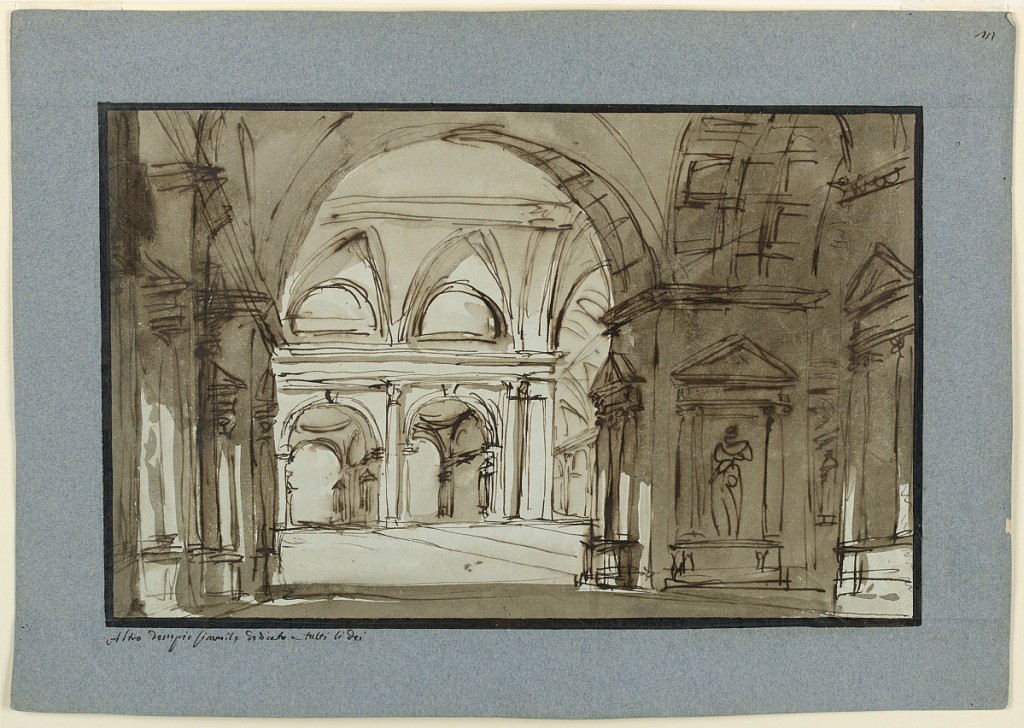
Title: Stage Design of the Interior of a Temple
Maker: Giuseppe Barberi, Italian, 1746–1809
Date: ca. 1800
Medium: Pen and bistre, brush and wash on paper
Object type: Drawing
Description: Interior of temple with barrel-vaulted arches and apses showing niches for sculptures.